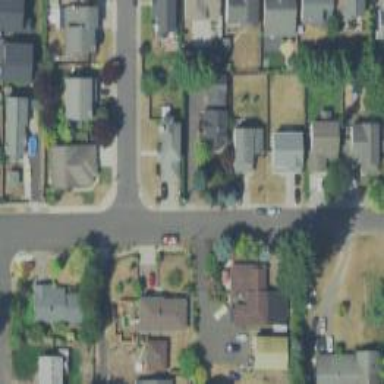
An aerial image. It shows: Residential road with sidewalk on the left.